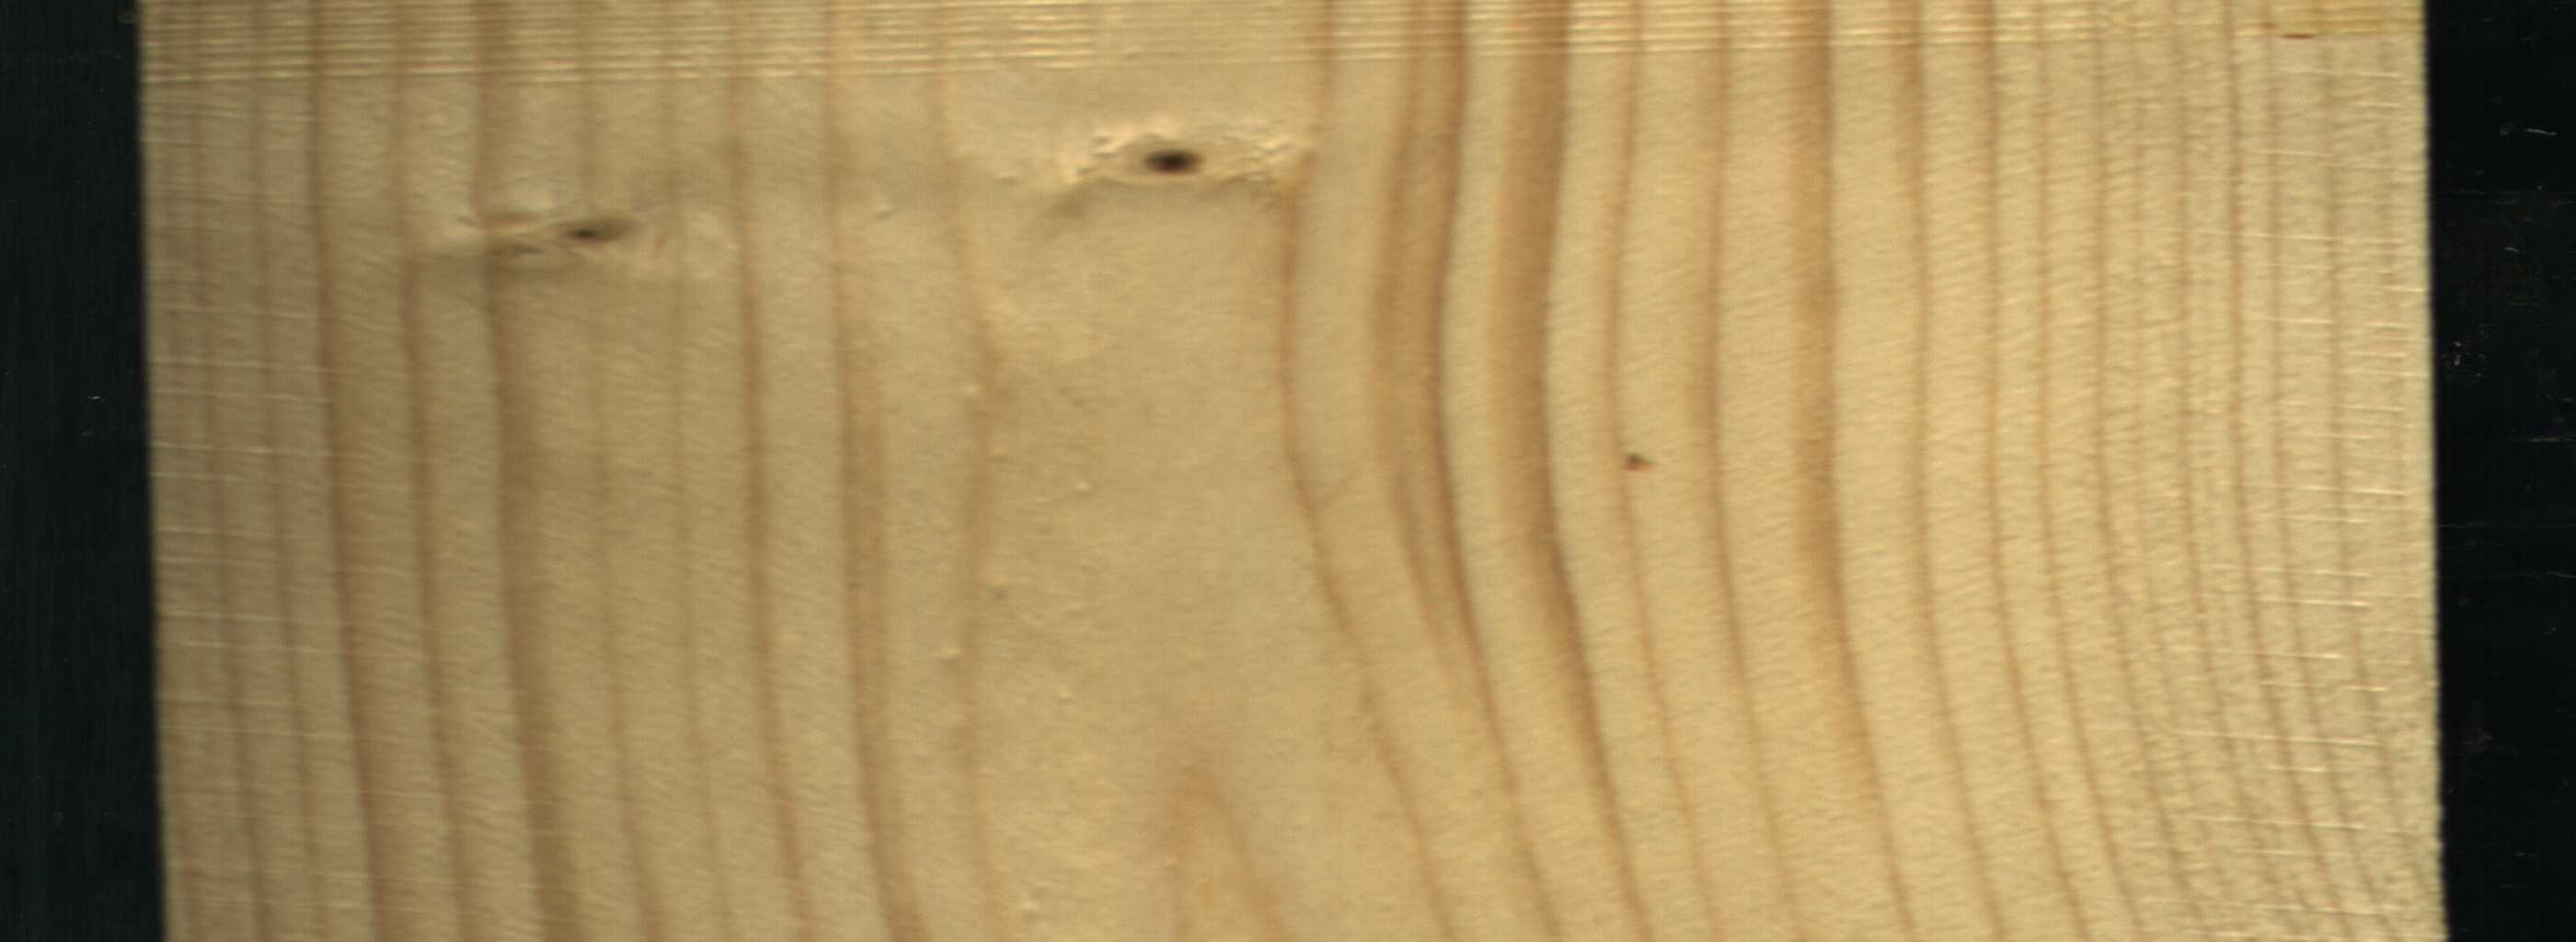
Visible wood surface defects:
Dead_Knot
Live_Knot